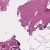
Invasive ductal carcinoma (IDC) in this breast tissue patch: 0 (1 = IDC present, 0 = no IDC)